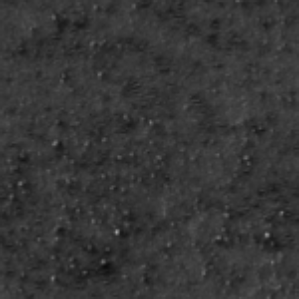
Label: frost